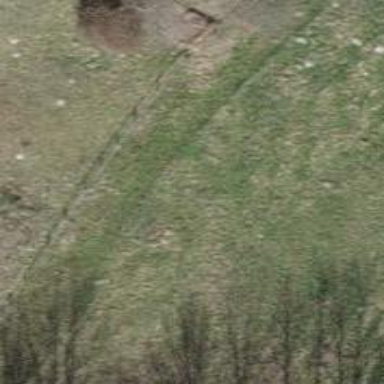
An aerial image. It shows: Ground path.